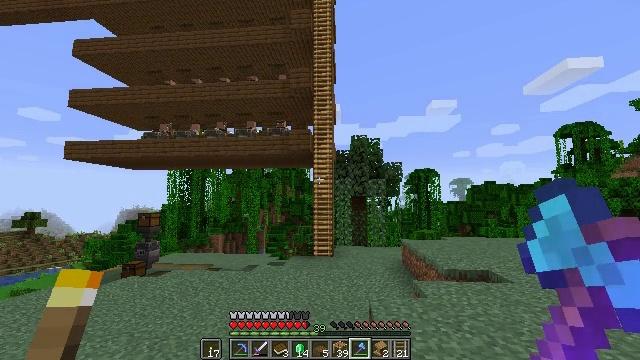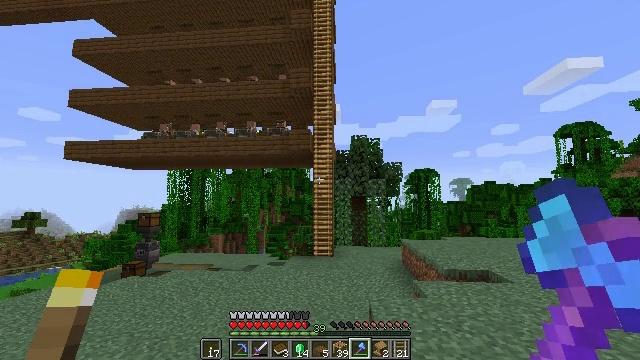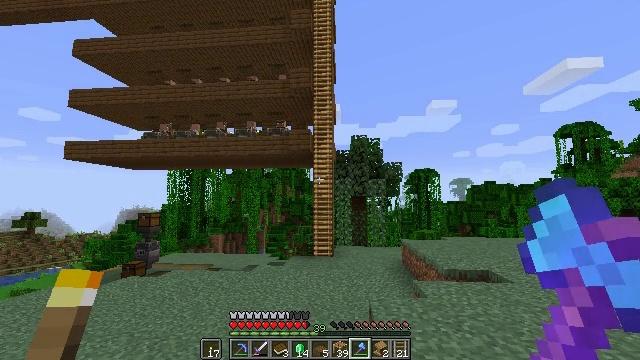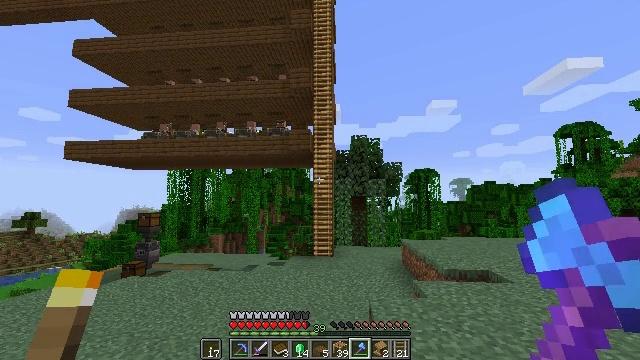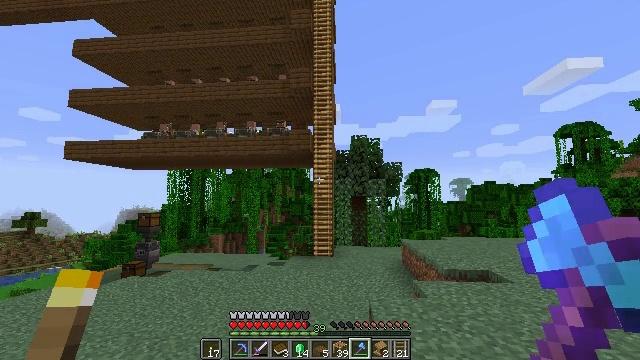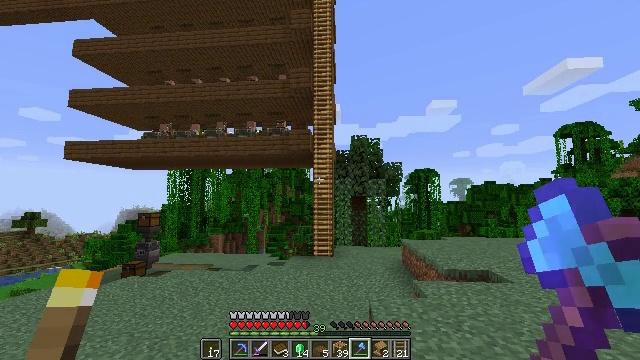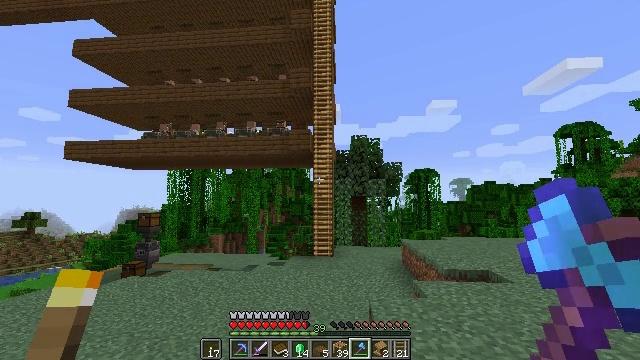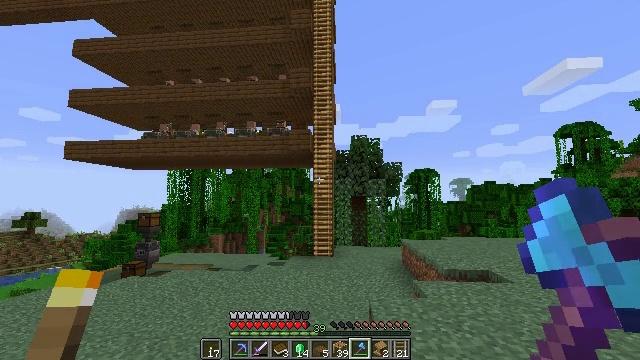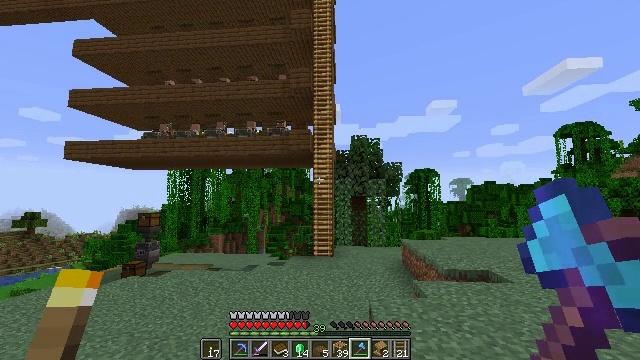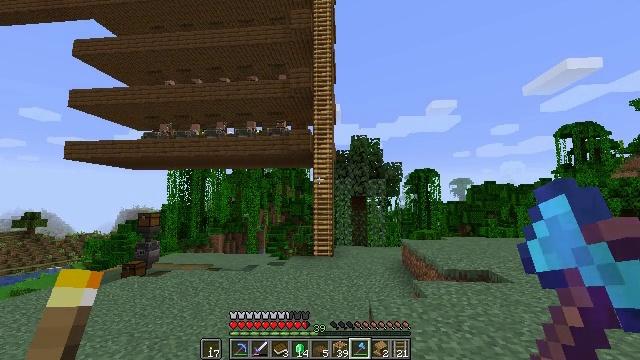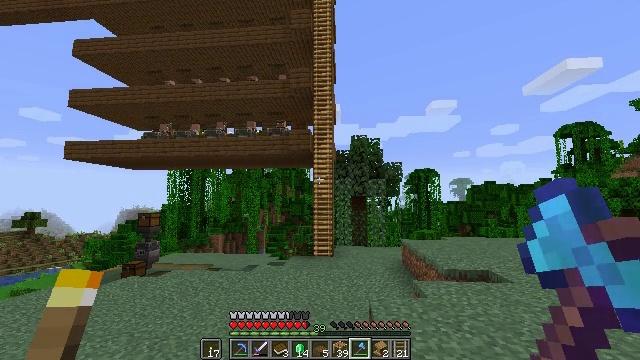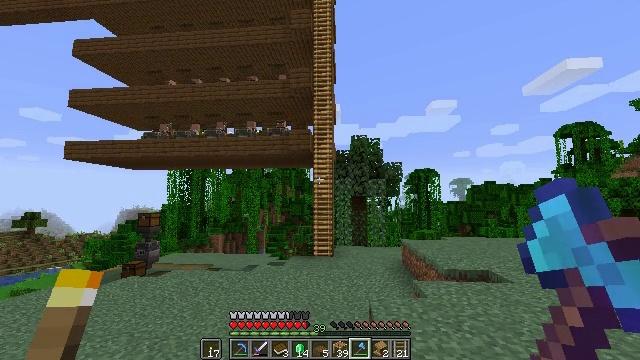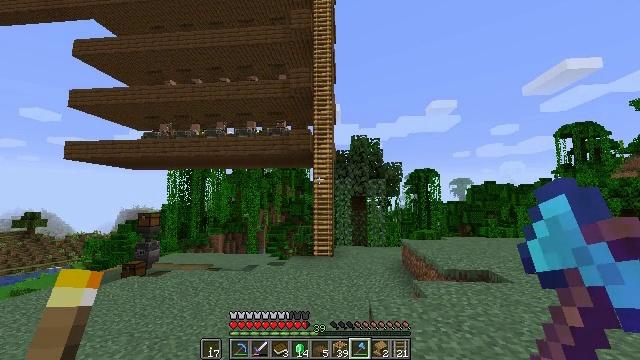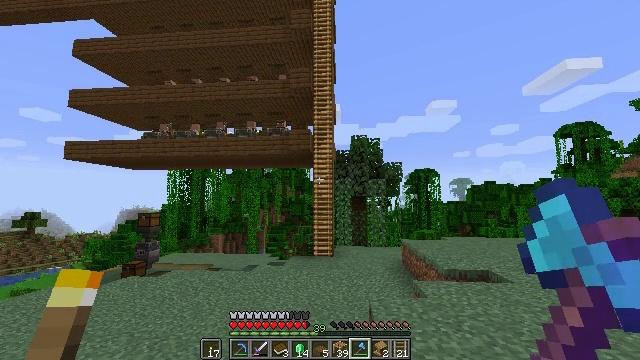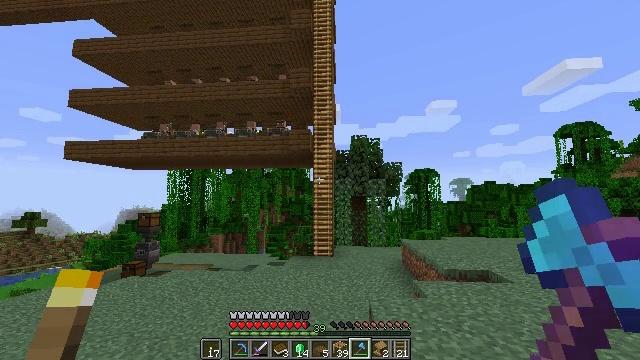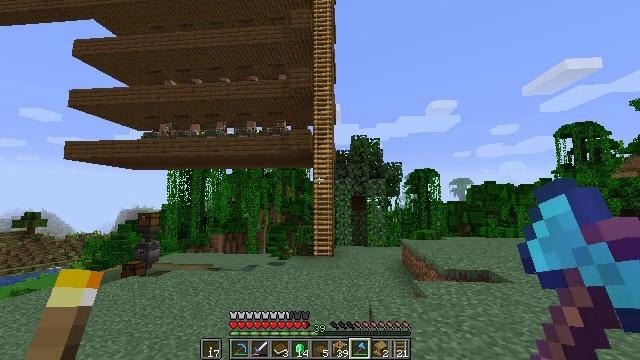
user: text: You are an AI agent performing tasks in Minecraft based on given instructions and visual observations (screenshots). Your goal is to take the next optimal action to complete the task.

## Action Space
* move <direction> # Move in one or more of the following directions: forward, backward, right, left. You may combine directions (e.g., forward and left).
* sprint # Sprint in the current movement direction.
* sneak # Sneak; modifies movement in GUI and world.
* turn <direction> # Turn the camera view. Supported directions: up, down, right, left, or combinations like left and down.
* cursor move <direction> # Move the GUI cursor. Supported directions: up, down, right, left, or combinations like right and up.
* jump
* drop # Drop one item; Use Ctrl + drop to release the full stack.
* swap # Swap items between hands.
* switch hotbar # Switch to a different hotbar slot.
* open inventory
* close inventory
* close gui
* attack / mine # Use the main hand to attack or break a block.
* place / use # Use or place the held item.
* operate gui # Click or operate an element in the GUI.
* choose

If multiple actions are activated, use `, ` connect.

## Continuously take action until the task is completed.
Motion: motion action
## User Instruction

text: Collect the spruce slab.
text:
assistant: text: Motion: no_op
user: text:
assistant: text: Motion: no_op
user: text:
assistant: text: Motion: no_op
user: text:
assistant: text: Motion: no_op
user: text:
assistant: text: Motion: no_op
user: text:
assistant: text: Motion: no_op
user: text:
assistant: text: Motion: no_op
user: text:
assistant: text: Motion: no_op
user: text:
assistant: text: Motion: no_op
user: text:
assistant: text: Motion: no_op
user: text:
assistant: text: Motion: no_op
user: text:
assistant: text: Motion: no_op
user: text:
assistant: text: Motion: no_op
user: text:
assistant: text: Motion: no_op
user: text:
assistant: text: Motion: no_op
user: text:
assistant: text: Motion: no_op
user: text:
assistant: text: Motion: no_op
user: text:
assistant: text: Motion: no_op
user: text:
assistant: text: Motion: no_op
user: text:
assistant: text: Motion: no_op
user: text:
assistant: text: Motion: no_op
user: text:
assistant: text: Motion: no_op
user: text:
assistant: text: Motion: no_op
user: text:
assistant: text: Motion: no_op
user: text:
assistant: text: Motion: no_op
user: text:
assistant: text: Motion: no_op
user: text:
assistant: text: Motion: no_op
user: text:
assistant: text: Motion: no_op
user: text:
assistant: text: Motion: no_op
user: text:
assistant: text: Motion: no_op